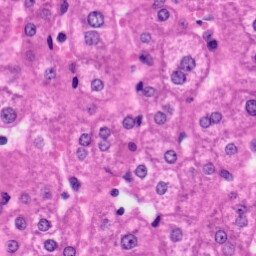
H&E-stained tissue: Liver